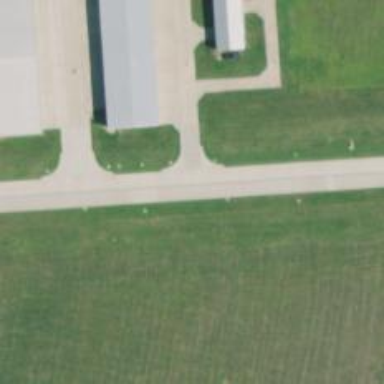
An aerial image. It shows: Image of taxiway at airport.